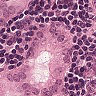
Metastatic tissue present: yes